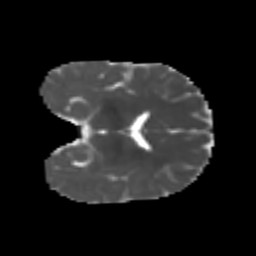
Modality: MD
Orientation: coronal
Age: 7
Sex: female
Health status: healthy